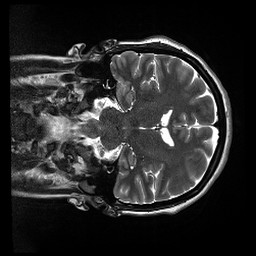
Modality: T2w
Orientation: coronal
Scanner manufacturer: siemens
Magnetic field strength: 3 T
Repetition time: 13.52 s
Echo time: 0.088 s